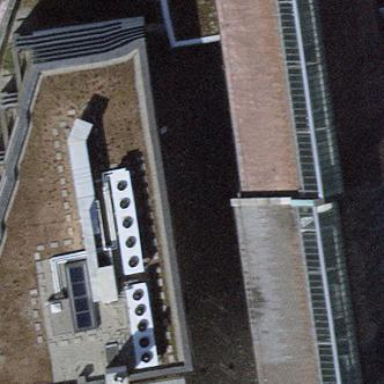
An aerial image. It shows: Office building.